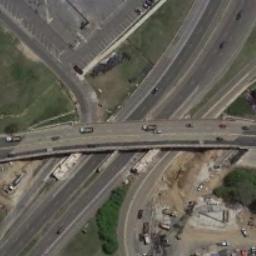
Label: overpass